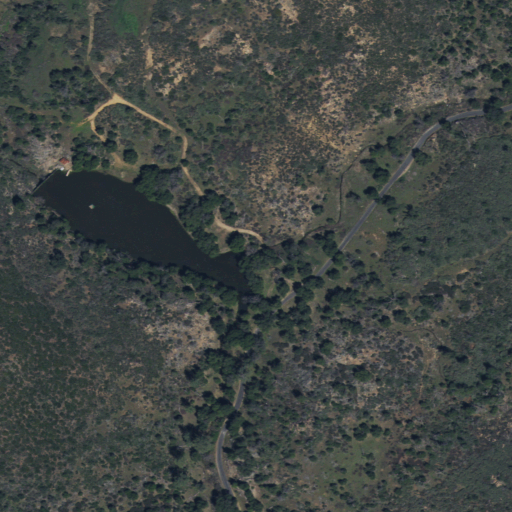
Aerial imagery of valley in California named Oak Valley containing shrub, open development, evergreen forest, mixed forest, and low intensity development